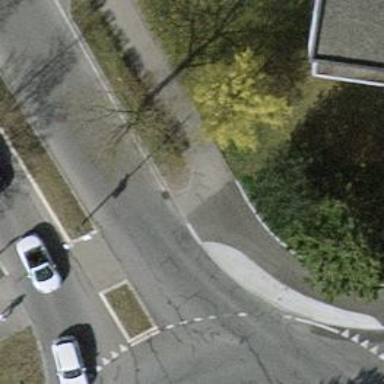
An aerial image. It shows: Unmarked crossing on the road.